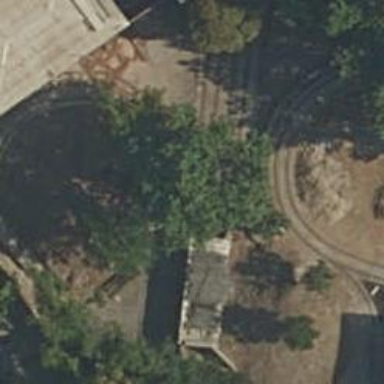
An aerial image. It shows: Miniature railway tunnel.